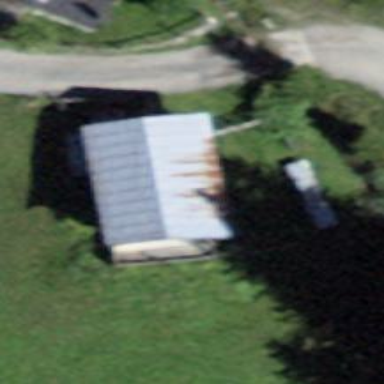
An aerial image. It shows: Hut.